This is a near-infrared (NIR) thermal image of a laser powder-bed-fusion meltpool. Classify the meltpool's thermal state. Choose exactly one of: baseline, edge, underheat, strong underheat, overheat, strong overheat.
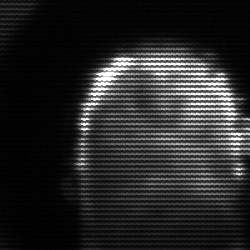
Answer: baseline